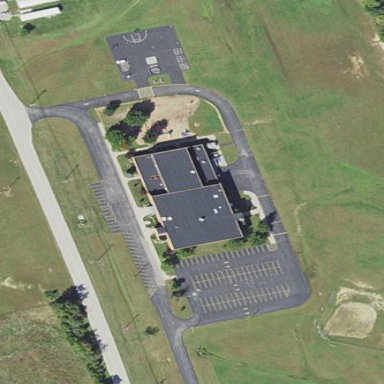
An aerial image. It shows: School building.